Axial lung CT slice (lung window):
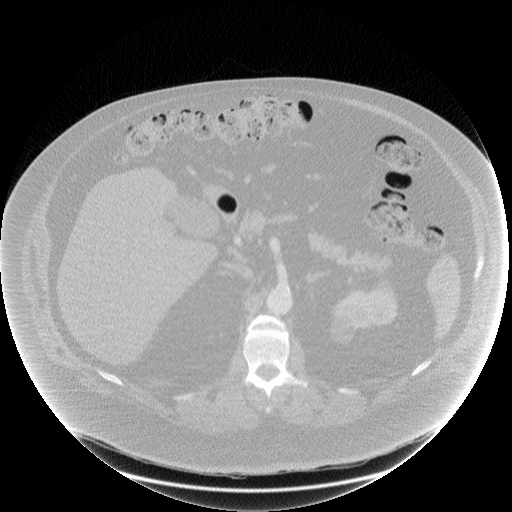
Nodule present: no